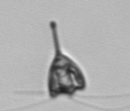
Label: Pyramimonas_longicauda